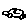
Label: car